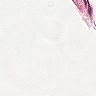
Metastatic tissue present: no